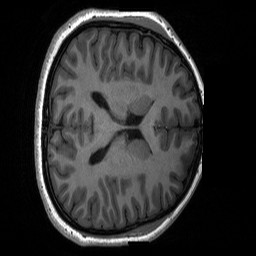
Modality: T1w
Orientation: axial
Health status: ill
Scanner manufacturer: siemens
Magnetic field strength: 3 T
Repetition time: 2.3 s
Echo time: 0.00226 s